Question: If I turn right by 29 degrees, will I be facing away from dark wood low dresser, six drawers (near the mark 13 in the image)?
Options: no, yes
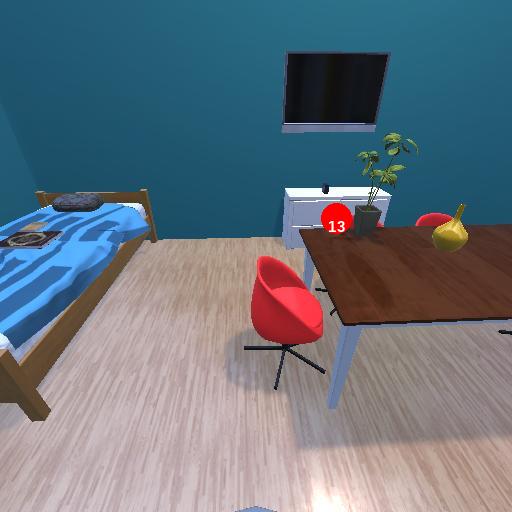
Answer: no